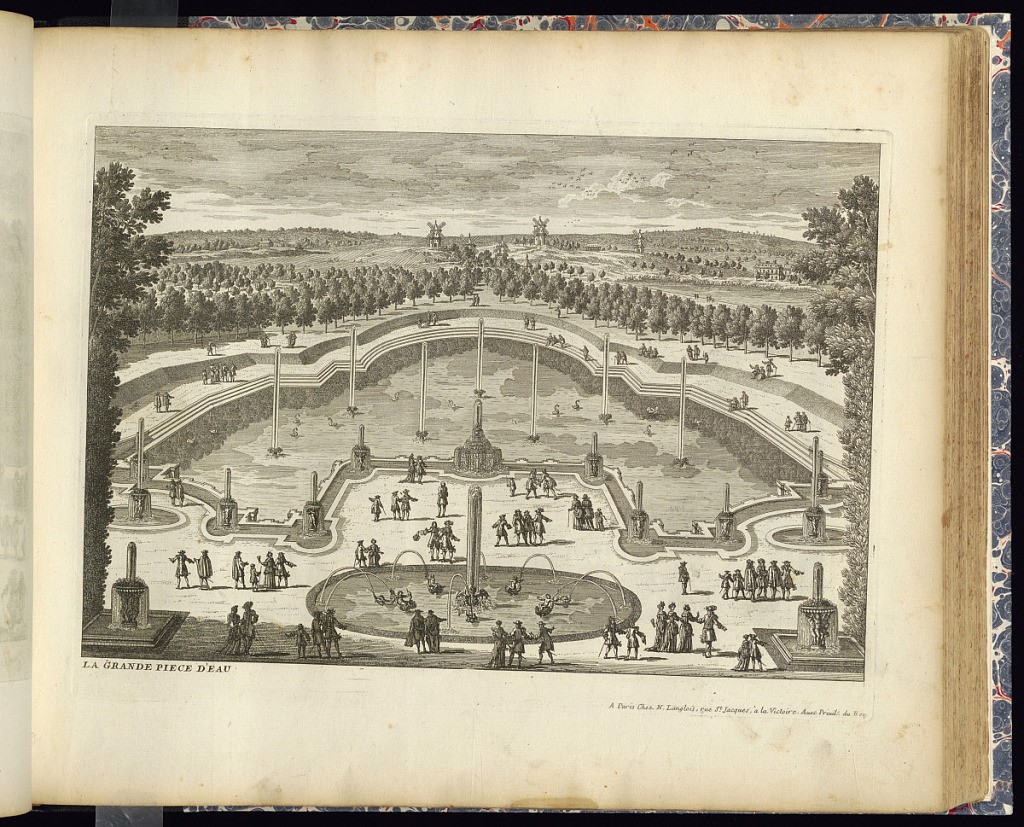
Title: LA GRANDE PIECE D’EAU
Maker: Adam Perelle, French, 1638 – 1695
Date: late 17th century
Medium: Etching on laid paper
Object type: Print
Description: View of fountains within the formal gardens at Versailles. In the foreground a round basin with sculptural groups of putti, dolphins, and birds with jets of water shooting outwards. Beyond a large semi-circular basin featuring smaller sculptures with jets of water and cascading fountains supported by putti along the edge of the basin. Other smaller fountains and basins within the grounds. In the background there are trees, landscape, and windmills. Swans in the basin and figures (courtiers) throughout the grounds. The plate is titled.